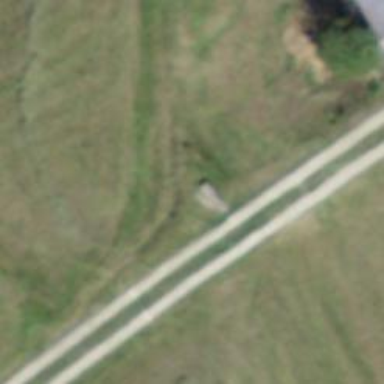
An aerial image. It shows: Bench.